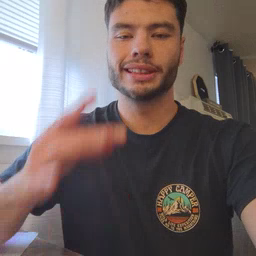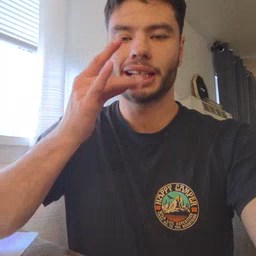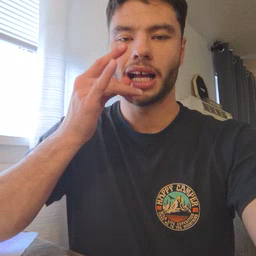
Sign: snack